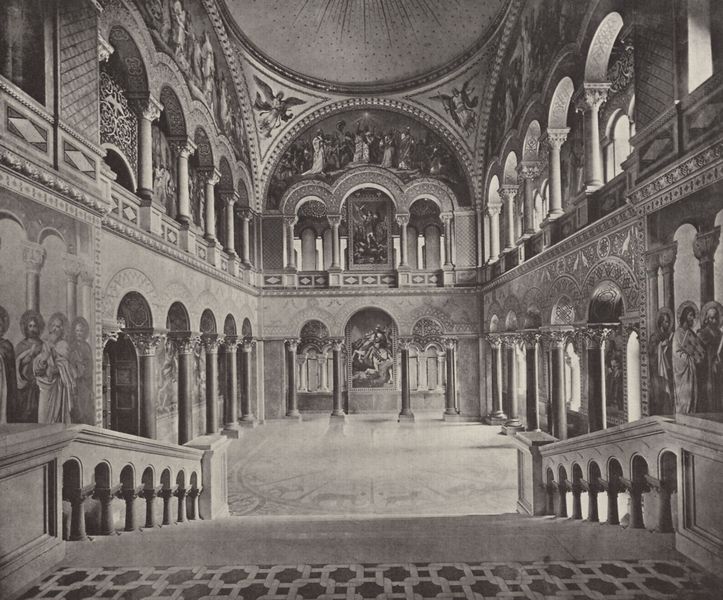
Titel: Bayerische Königsschlösser, Neuschwanstein - Sängersaal
Künstler: Joseph Albert
Standort: München
Institution: Bildarchiv Bruckmann-Verlag
Schlagwörter: gemälde, gruppe, schatten, weiß, menschen, fenster, grau, hell, licht, marmor, schwarz, säule, säulen, zeichnung, gebäude, schloss, malerei, muster, ornament, wand, architektur, bibel, neues testament, stein, innenraum, brüstung, kirche, boden, decke, personen, engel, balkon, ansicht, bogen, italien, fußboden, leer, graphik, empore, saal, rundbogen, kuppel, treppe, dekor, wandgemälde, wandmalerei, aufgang, geländer, stufen, galerie, halle, foto, bögen, escalier, gang, arkade, umgang, religion, palast, laufgang, balustrade, dom, strahlen, druck, radierung, stich, fliesen, mosaik, zwickel, altar, arkaden, kapitelle, halbrund, wandbilder, kirchenschiff, heiligenschein, nimbus, seitenschiff, triforium, jesus, altes testament, christlich, altarraum, apsis, rundbögen, umlauf, fresken, romanik, chor, heilige, fresko, bode, prunk, maria, christ, gravure, szenen, rennaissance, peinture, durchbrochen, aufnahme, christentum, abbildung, sakralbau, testament, vertäfelung, geschoss, kapitel, basilika, säulengang, colonne, deckenmalerei, romanisch, aula, arcade, halbbogen, coupole, chapiteau, dessin, pendentif, blendbögen, église, photographie, heiligenscheine, stiege, wandmosaik, apostel, orient, kreuzkuppel, trompenkuppel, bodenmosaik, mosail, nach unten, saint, brüstunf, byzantin, heiligenbilder, syrischer bogen, trompen, hallte, saints, xixe, auréole, apôtre, dallage, stieger